Question: I am using the following code to draw a graph:
'''
- (void) drawCircleGraphWithPercentage:(CGFloat)percentage
{
self.circle = [[CAShapeLayer alloc] init];
self.circle.strokeColor = [UIColor whiteColor].CGColor;
self.circle.backgroundColor = [AESColorUtilities mdvdYellow].CGColor;
self.circle.lineWidth = 30.0;
// Make a circular shape
self.circle.path = self.circlePath.CGPath;
// Add to parent layer
[self.contentView.layer addSublayer:self.circle];
[self.contentView bringSubviewToFront:self.percentageLabel];
// Configure animation
CABasicAnimation* drawAnimation = [CABasicAnimation animationWithKeyPath:@"strokeEnd"];
drawAnimation.duration = 1.0; // "animate over 10 seconds or so.."
drawAnimation.repeatCount = 1.0; // Animate only once..
// Animate from no part of the stroke being drawn to the entire stroke being drawn
drawAnimation.fromValue = [NSNumber numberWithFloat:0.0f];
drawAnimation.toValue = [NSNumber numberWithFloat:1.0f];
// Experiment with timing to get the appearence to look the way you want
drawAnimation.timingFunction = [CAMediaTimingFunction functionWithName:kCAMediaTimingFunctionEaseIn];
// Add the animation to the circle
[self.circle addAnimation:drawAnimation forKey:@"drawCircleAnimation"];
}
'''
The issue I am having is that there is a black shape from the layer causing the colors to be off:

How can I make it so that the background is all yellow "mdvdYellow" without the black behind it?
Thank you in advance.
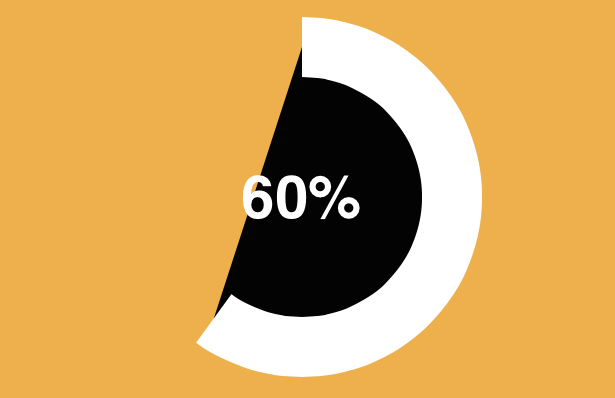
Answer: You need to remove the 'fillColor' from the shape layer since the default is opaque black.
> Setting 'fillColor' to 'nil' results in no fill being rendered.
'''
self.circle.fillColor = nil;
'''